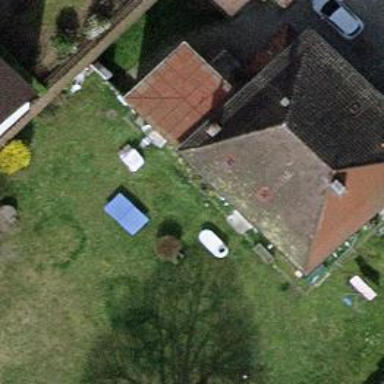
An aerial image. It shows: Semidetached house.